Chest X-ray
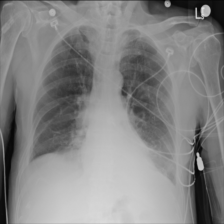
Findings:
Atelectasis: negative
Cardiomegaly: negative
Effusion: negative
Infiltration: negative
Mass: negative
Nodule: negative
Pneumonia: negative
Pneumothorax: negative
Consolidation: positive
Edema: negative
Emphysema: negative
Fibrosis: negative
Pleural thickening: negative
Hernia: negative